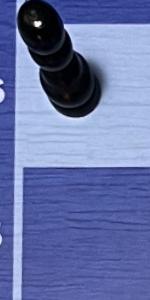
Label: Empty